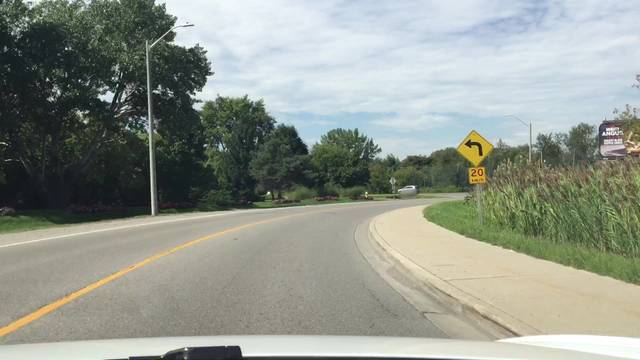
Region: Canada
Coordinates: 43.888, -78.823